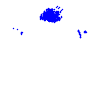
Particle: electron